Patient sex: M
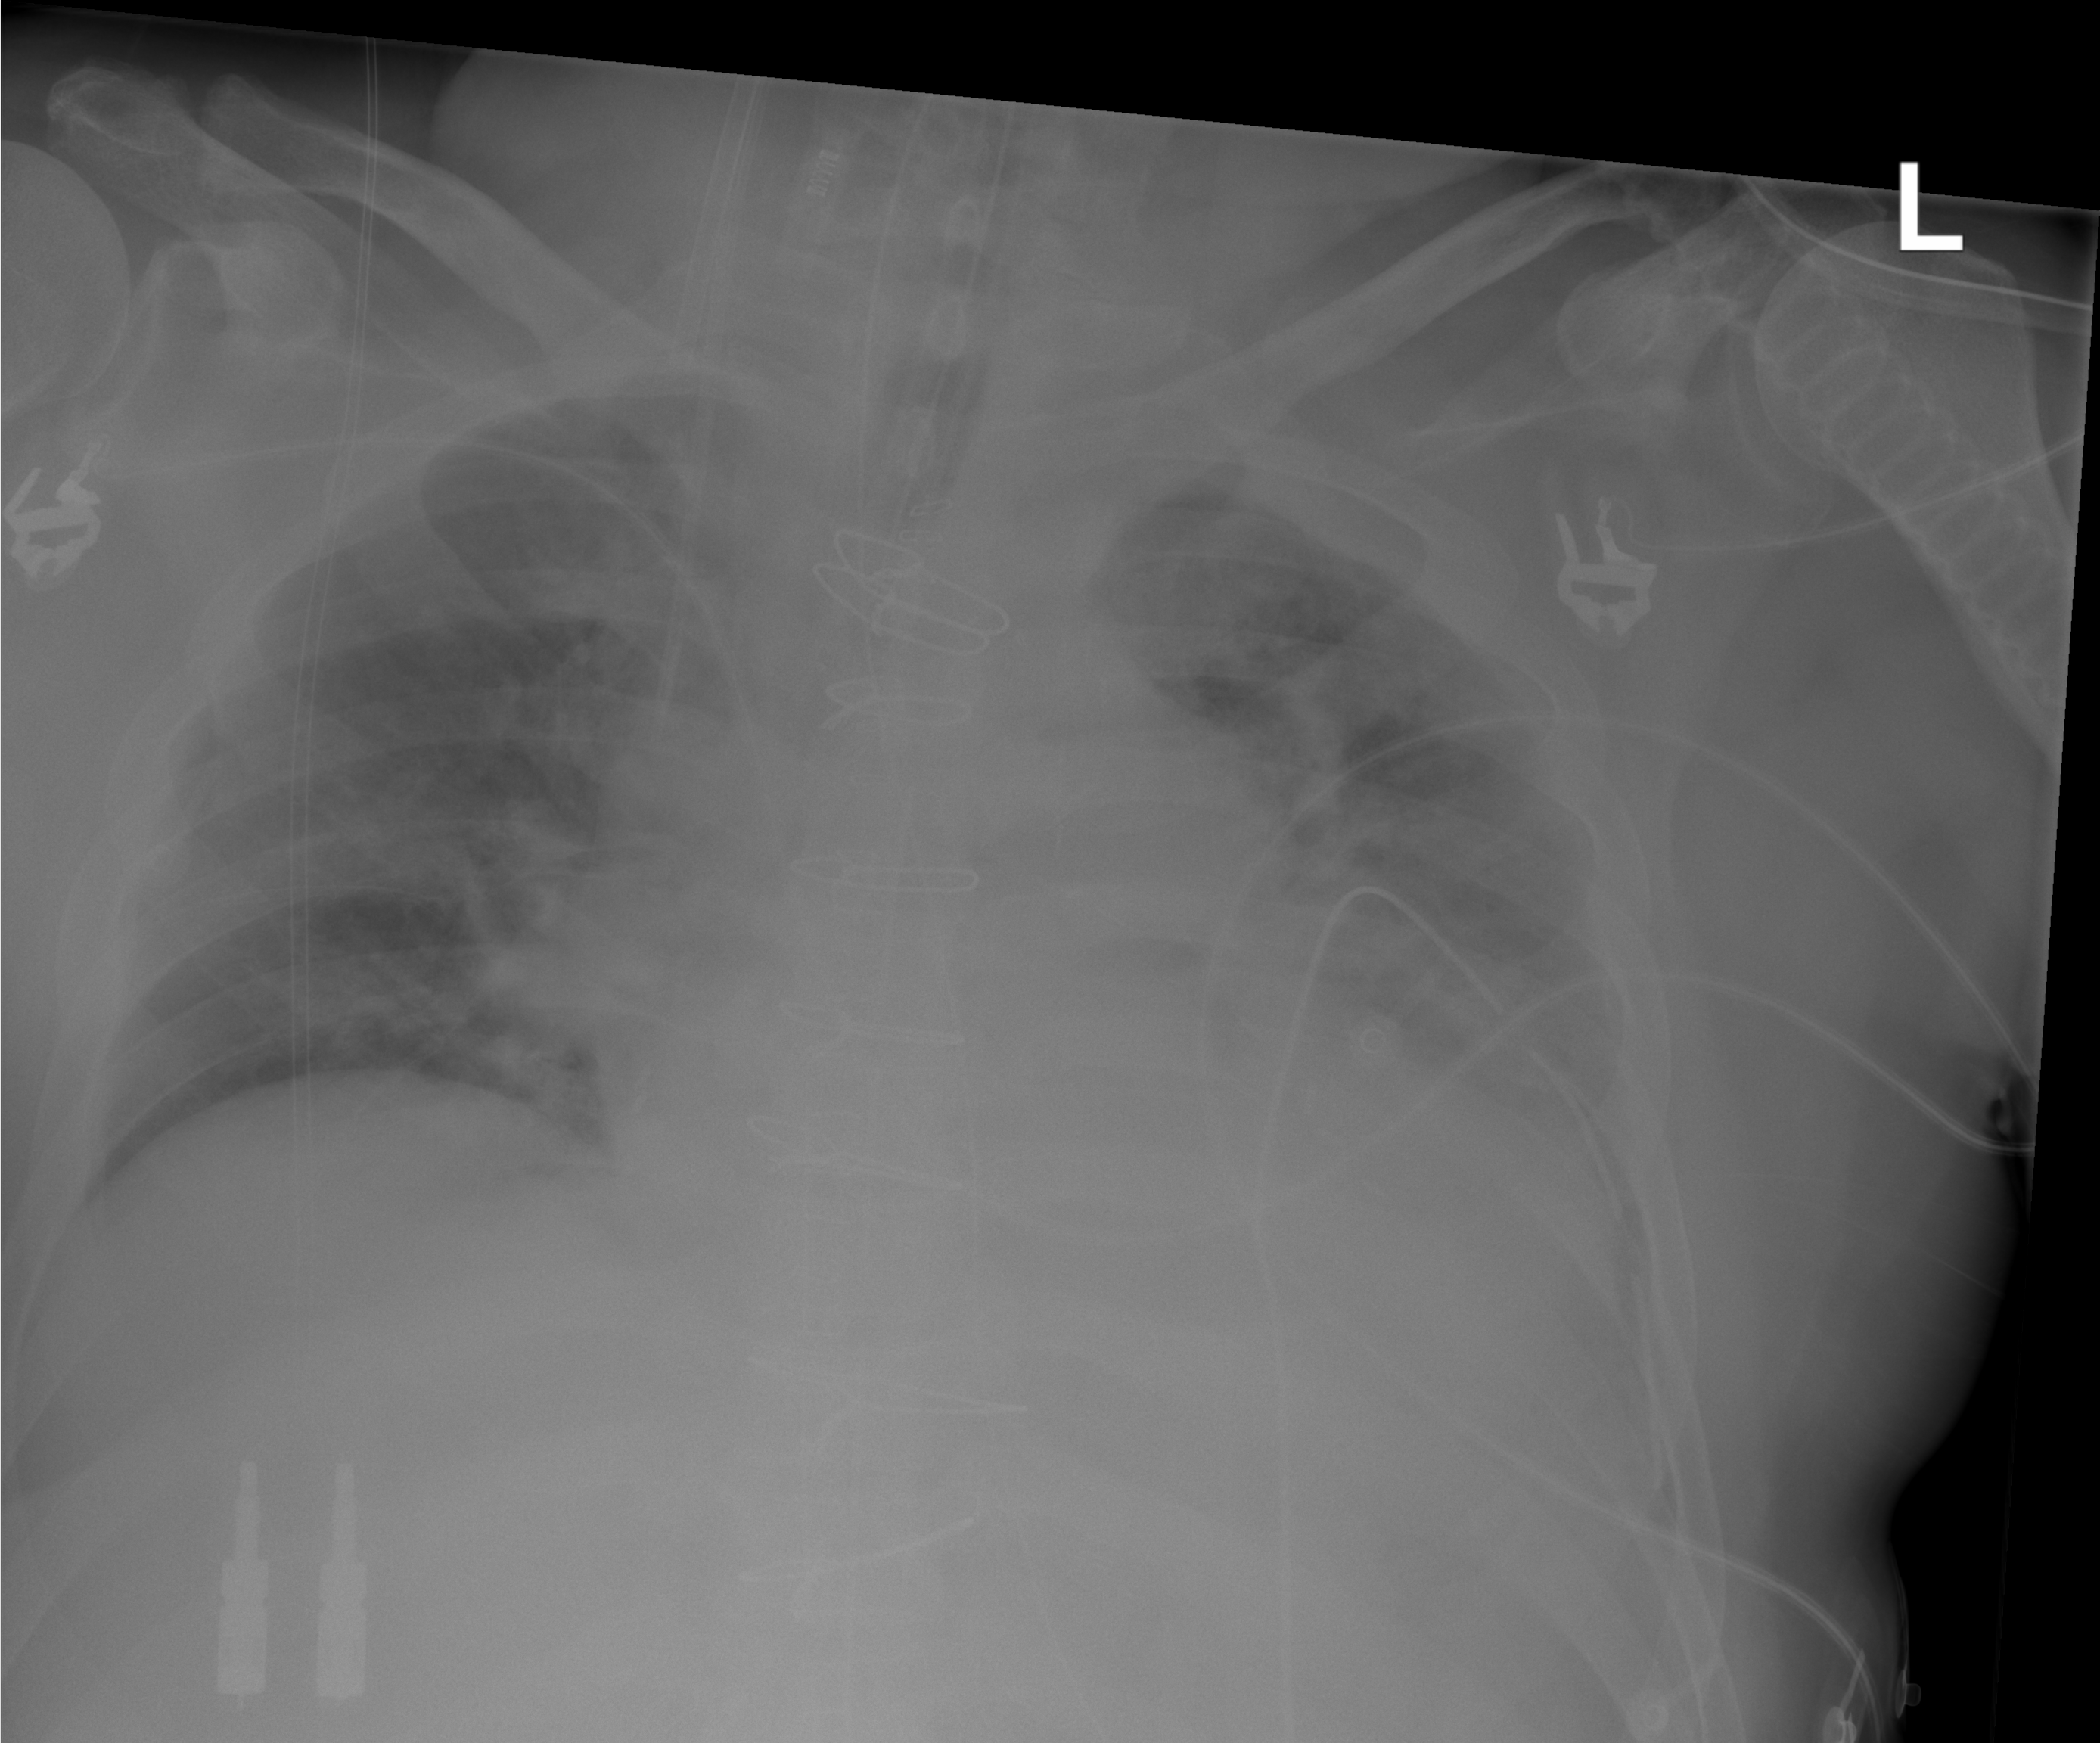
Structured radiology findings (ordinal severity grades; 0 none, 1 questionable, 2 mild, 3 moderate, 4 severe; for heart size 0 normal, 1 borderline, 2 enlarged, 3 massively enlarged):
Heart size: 2
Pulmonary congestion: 2
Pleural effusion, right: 0
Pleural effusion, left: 2
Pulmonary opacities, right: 1
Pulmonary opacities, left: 2
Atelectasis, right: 0
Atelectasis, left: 2